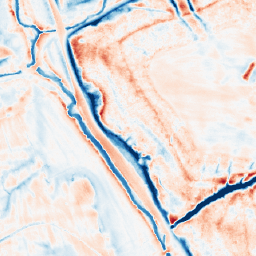
Category: trend_removal
Decomposition family: local_polynomial
Decomposition parameters: window_size: 21
degree: 3
Upsampling method: area
Upsampling parameters: scale: 2
Upsampling scale: 2